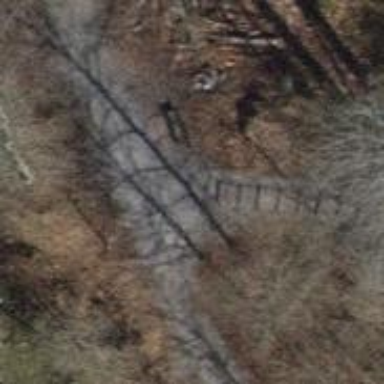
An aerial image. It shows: Gravel path with excellent trail visibility.